Question: I want to create a Leaflet map using the projection. I've included the 'proj4' library as well as the 'proj4leaflet' plugin. I'm planing to include <URL> WMS service using the 'fp_plan' layer.
I've tried to to set up my map using the following approach (<URL>.
'''
// Define CRS (EPSG:31466)
var rs31466 = new L.Proj.CRS(
'EPSG:31466',
'+proj=tmerc +lat_0=0 +lon_0=6 +k=1 +x_0=<PHONE> +y_0=0 +ellps=bessel +datum=potsdam +units=m +no_defs',
{
origin: [
<PHONE>,
<PHONE>
],
resolutions: [
<PHONE> * 0.00028, //GroundResolutionInMeter * OGC_PixelWidth
<PHONE> * 0.00028,
<PHONE> * 0.00028,
<PHONE> * 0.00028,
500000 * 0.00028,
250000 * 0.00028,
100000 * 0.00028,
50000 * 0.00028
]
}
);
// Create the WMS layer
var wmsLayer = L.tileLayer.wms('http://xplanung.lkee.de/xplan-wms-neu/services/wms', {
version: '1.3.0',
crs: rs31466,
layers: 'fp_plan',
format: 'image/png',
transparent: false,
// The 'continuousWorld' property should be set to make sure Leaflet doesn't
// try to wrap or cut off the tiles on Spherical Mercator's bounds.
continuousWorld: true
});
// Define the map
var map = L.map('map', {
crs: rs31466,
center:[51.310, 13.393],
zoom: 1,
layers: [
wmsLayer
]
});
'''
I would have expected to see something like this:

The tiles are requested but the section does not contain the expected layer information. If I use the projection the tiles are fetched and rendered exactly in the expected manner (<URL>.
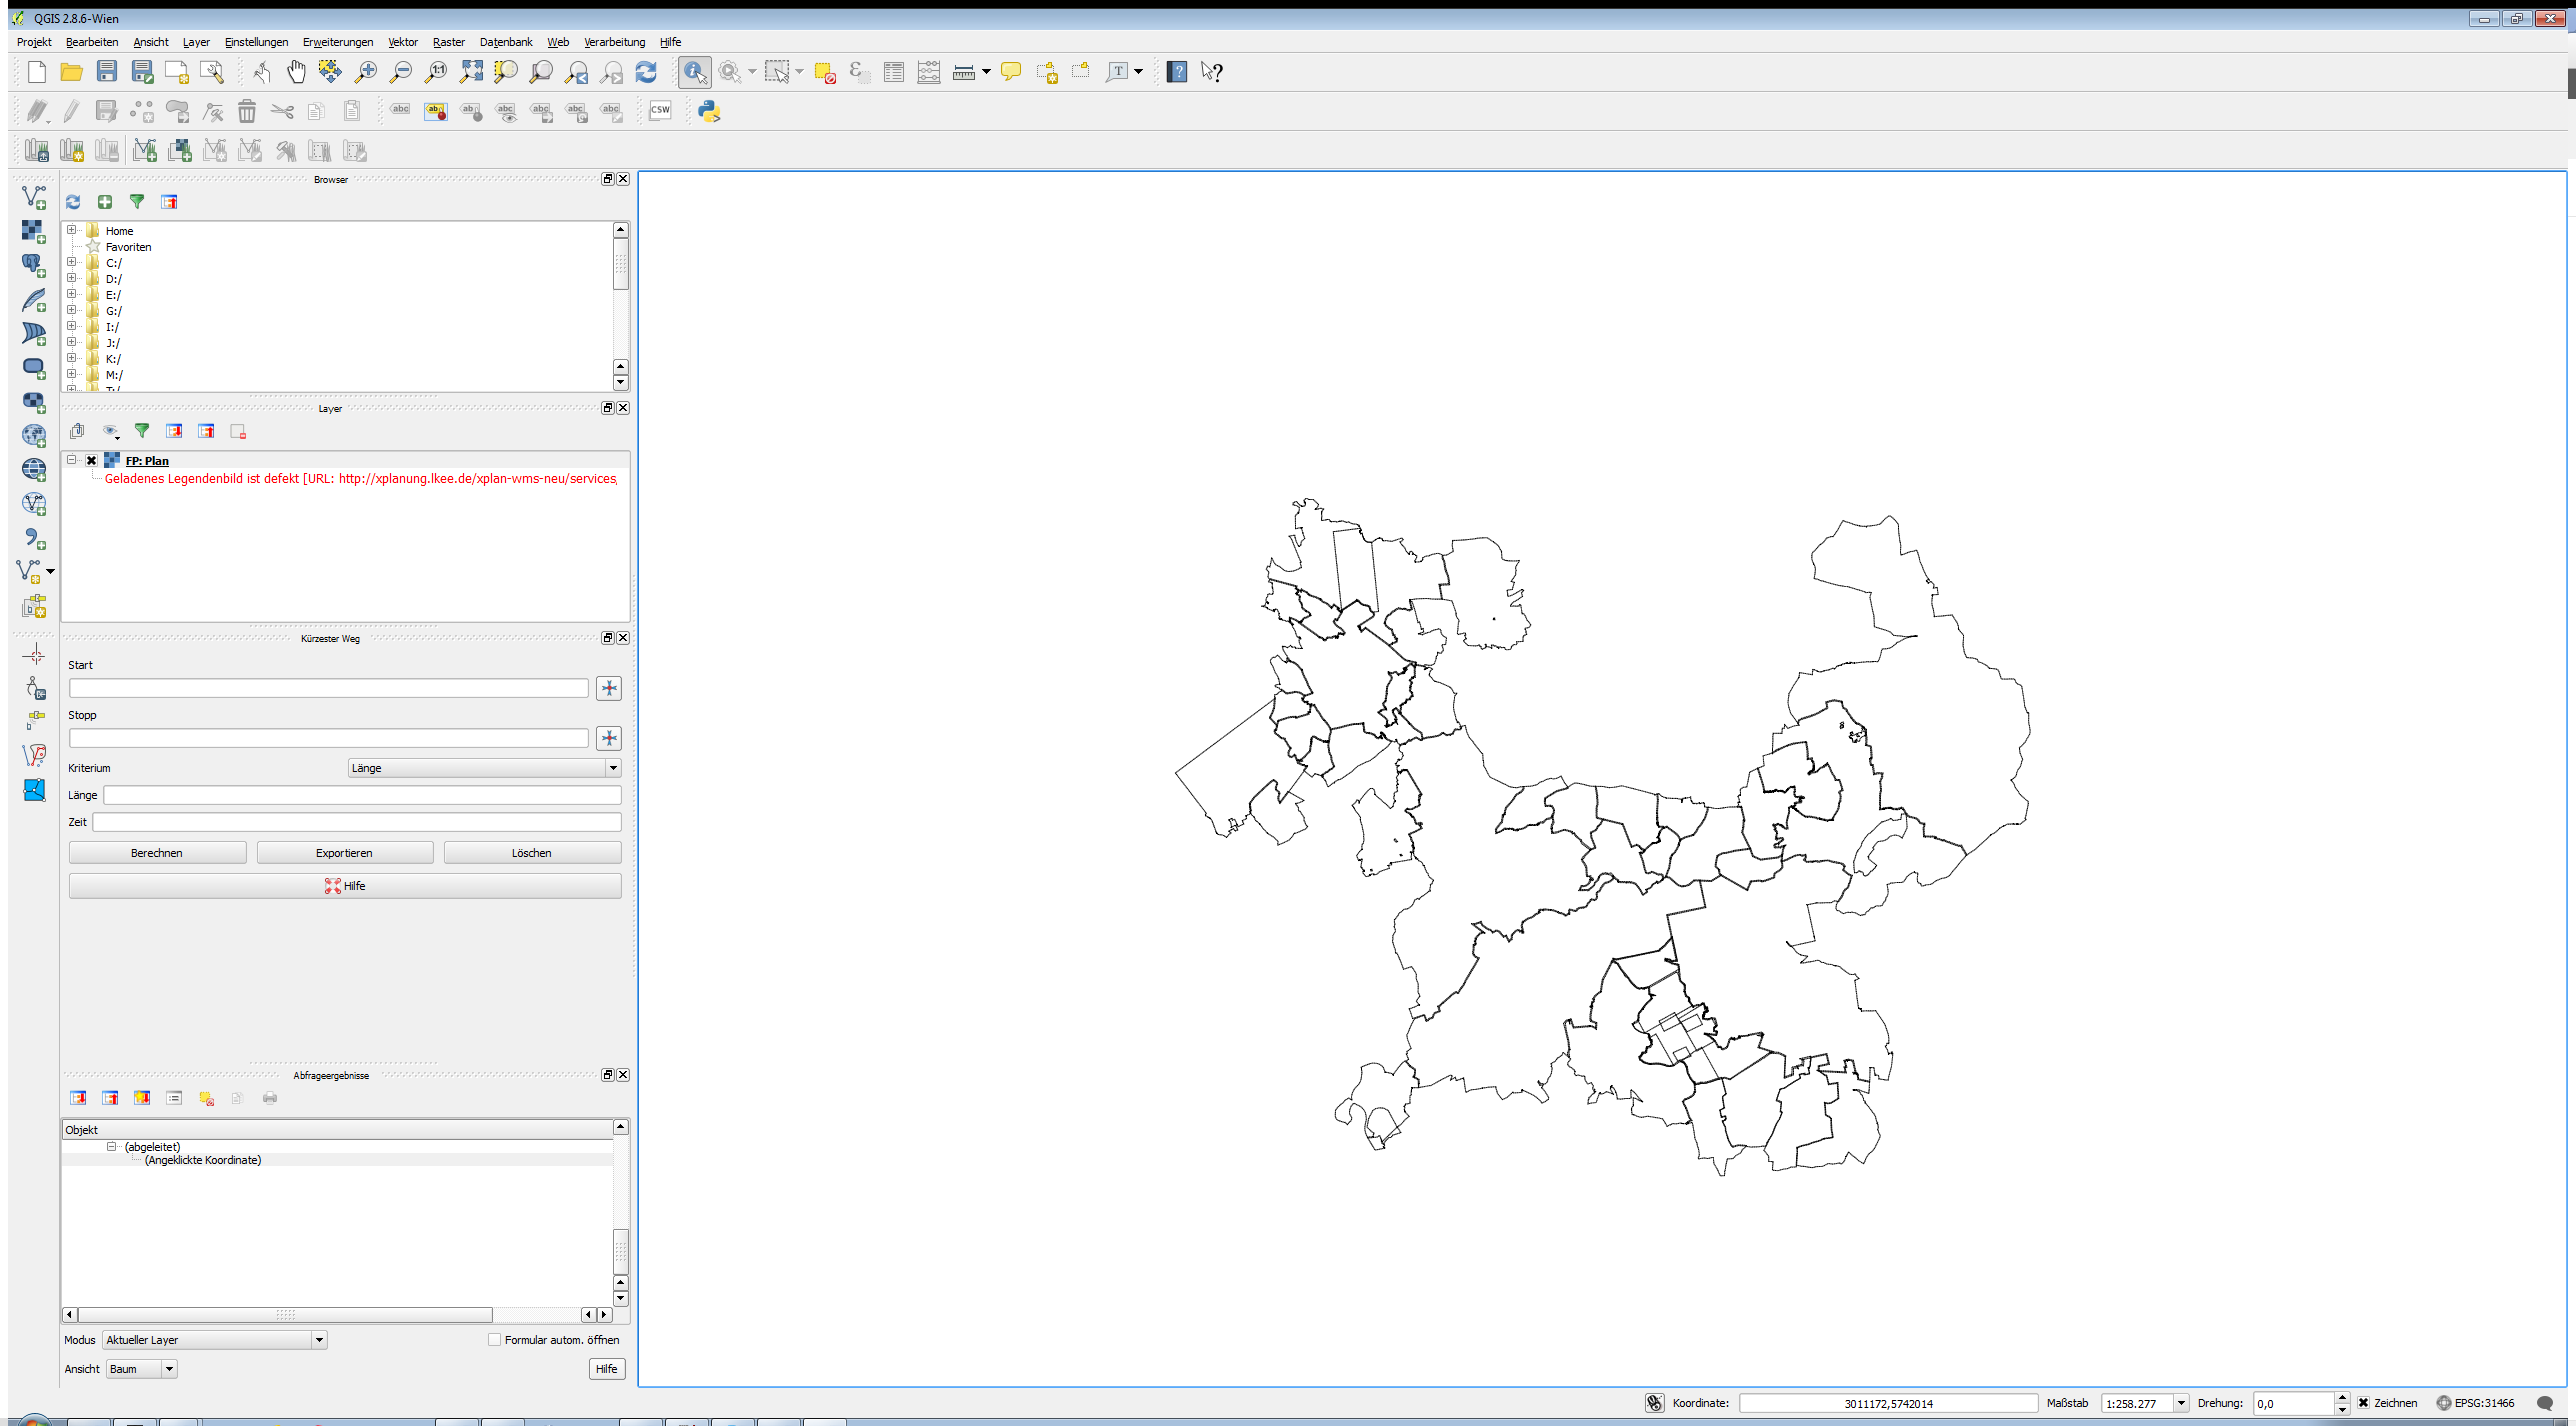
Answer: I've whipped out <URL> changing the origin of the tile coordinates and adding a rectangle to check the general geographical coordinates.
It does request tiles, and it seems to me like the coordinates of the BBOXes of the requests are fine, but I can only see white tiles.
Maybe that example can help you see what's wrong?
It seemed that Leaflet doesn't respect the coordinate order (northing-easting or easting-northing) for WMS 1.3 request on custom CRSs. I think this is a leaflet bug.
In the meantime, I <URL> with a hacked 'L.TileLayer.WMS.getTileUrl' function - and now it seems to load OK.